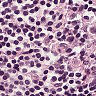
Metastatic tissue present: no